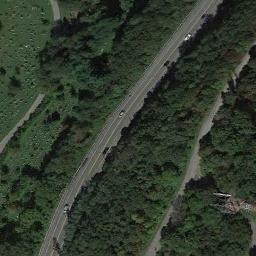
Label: freeway